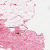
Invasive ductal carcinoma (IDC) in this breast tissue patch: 0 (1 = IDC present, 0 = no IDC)